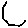
Label: hexagon